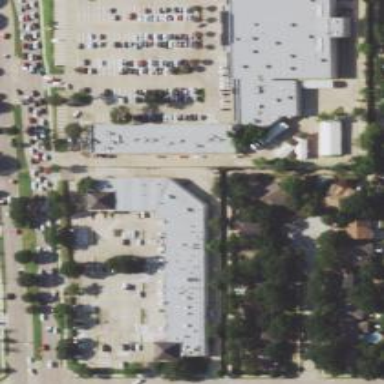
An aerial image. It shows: Retail area.